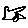
Label: star